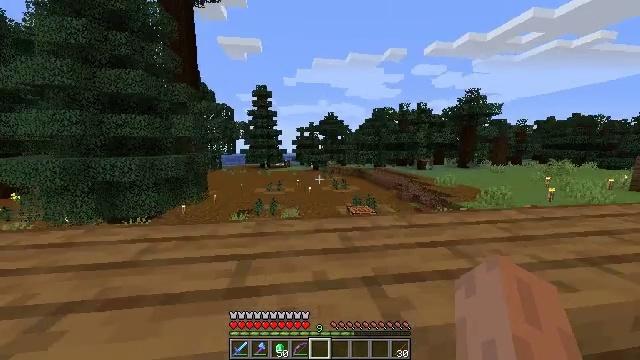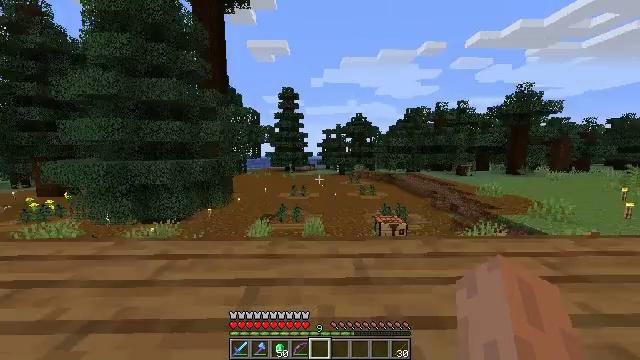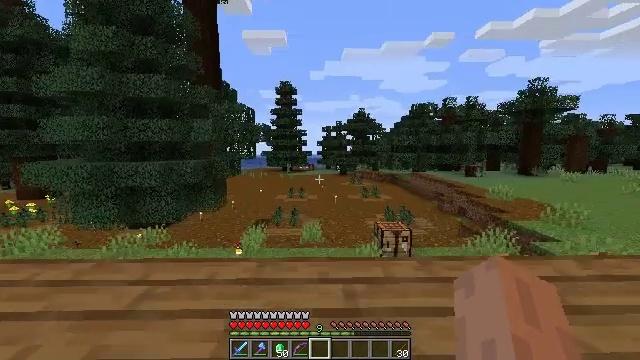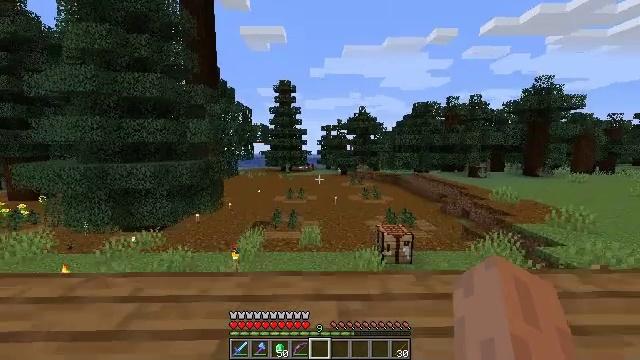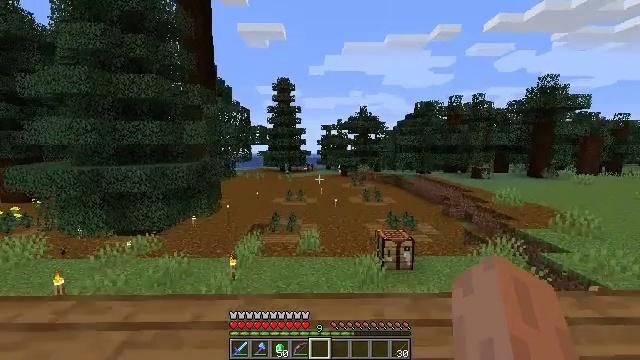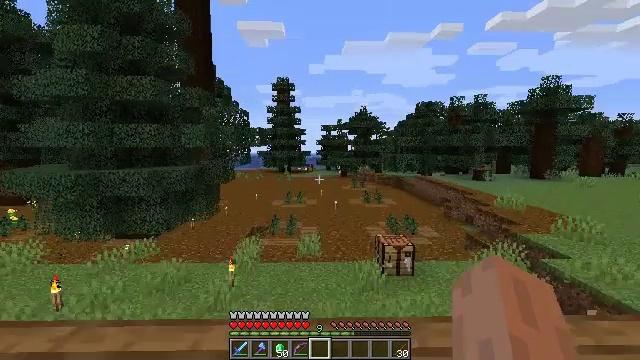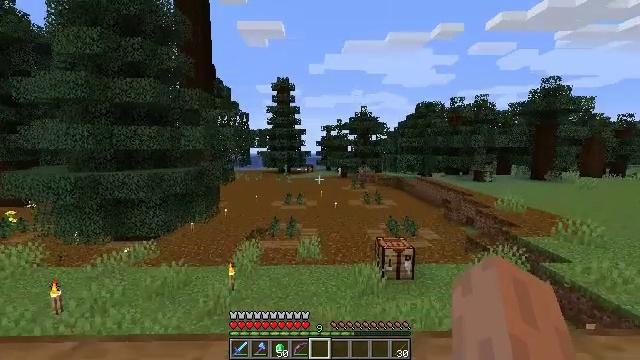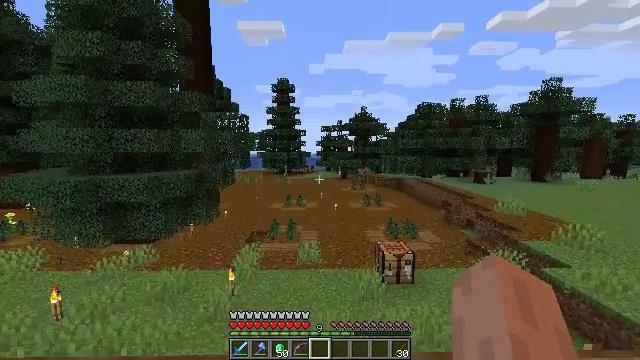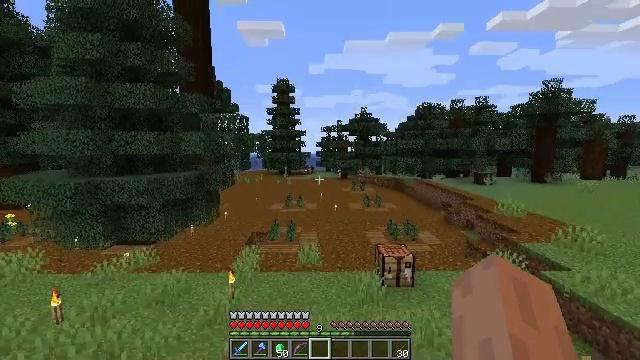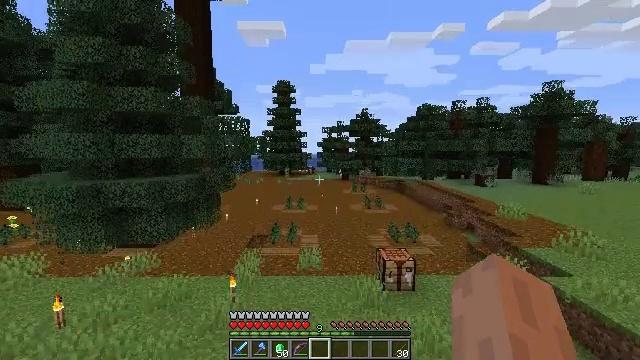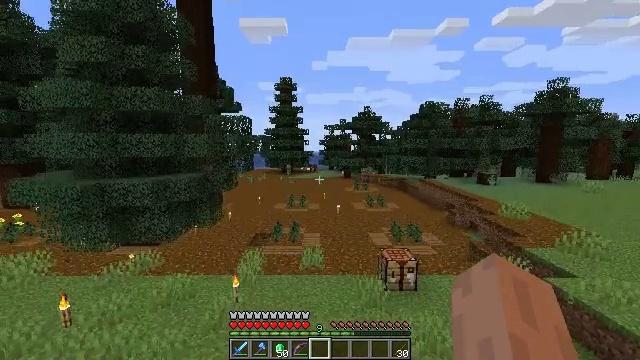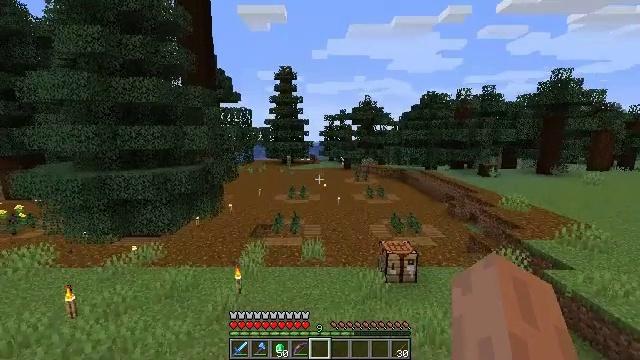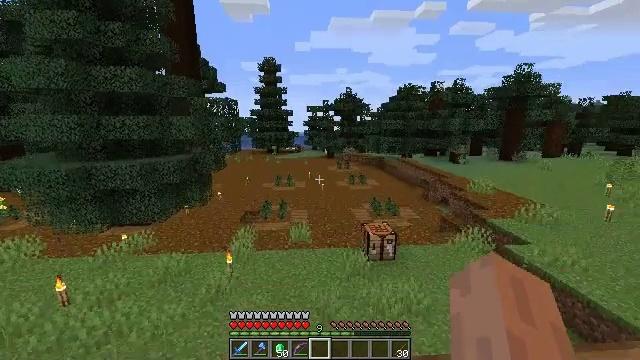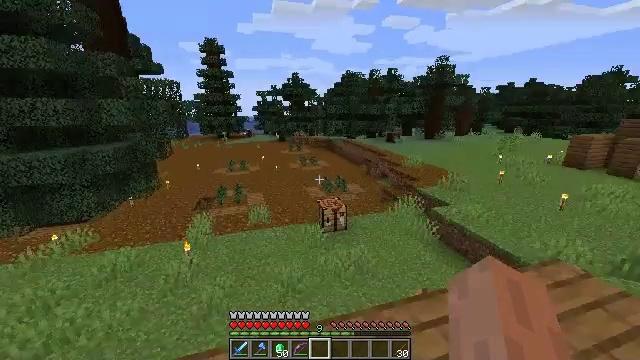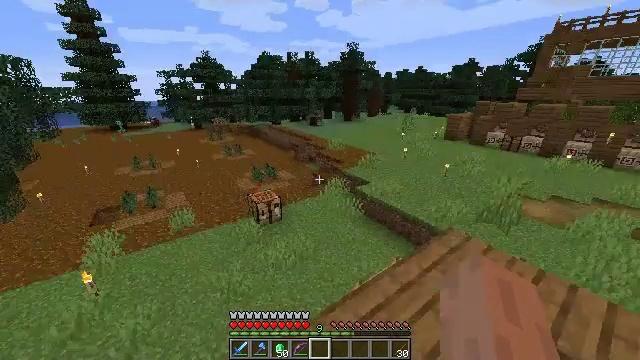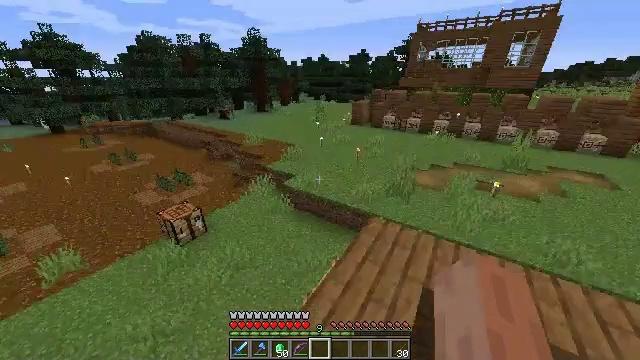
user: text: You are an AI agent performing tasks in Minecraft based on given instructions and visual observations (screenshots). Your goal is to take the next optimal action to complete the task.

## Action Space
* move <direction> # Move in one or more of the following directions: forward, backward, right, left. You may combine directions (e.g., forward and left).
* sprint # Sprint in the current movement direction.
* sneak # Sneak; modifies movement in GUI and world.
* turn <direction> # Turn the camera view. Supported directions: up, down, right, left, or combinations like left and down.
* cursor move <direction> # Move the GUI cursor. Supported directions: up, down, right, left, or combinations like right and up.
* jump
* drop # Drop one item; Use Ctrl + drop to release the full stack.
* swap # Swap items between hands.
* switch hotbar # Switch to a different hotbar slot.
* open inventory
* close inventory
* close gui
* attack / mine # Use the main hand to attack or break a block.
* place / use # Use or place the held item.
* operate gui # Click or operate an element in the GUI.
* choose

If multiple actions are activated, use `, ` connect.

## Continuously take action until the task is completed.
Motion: motion action
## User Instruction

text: Remove a spider eye from the inventory.
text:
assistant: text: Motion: move forward and move left, sprint, turn left and up, jump
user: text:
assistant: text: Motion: move forward and move left, sprint, jump
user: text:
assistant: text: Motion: move forward and move left, sprint, jump
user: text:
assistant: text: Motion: move forward and move left, sprint, jump
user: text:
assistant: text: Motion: move forward and move left, sprint, jump
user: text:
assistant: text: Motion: move forward, sprint, jump
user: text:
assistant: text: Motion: move forward, sprint, jump
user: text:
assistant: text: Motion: move forward, sprint, jump
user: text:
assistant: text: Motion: move forward and move left, sprint, jump
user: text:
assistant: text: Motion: move forward and move left, sprint, jump
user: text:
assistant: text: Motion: move forward and move left, sprint, turn down, jump
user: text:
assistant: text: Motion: move forward and move left, sprint, turn right and down, jump
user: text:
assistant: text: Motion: move forward and move left, sprint, turn right and down, jump
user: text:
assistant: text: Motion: move forward, sprint, turn right and down, jump
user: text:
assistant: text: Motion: move forward, sprint, turn right and down, jump
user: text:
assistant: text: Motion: move forward, sprint, turn right, jump
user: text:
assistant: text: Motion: move forward, sprint, turn right, jump
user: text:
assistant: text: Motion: move forward, sprint, jump
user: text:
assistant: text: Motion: move forward, sprint, jump
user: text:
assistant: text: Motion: move forward, sprint, jump
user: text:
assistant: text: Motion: move forward, sprint, jump
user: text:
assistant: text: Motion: move forward, sprint, turn left, jump
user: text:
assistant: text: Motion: move forward, sprint, turn right, jump
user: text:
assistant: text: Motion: move forward, sprint, turn right, jump
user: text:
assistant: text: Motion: move forward, sprint, turn right, jump
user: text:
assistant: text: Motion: move forward, sprint, turn right, jump
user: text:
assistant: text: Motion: move forward, sprint, turn right, jump
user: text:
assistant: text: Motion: move forward, sprint, jump
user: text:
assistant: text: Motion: move forward, sprint, jump
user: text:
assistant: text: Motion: move forward, sprint, jump